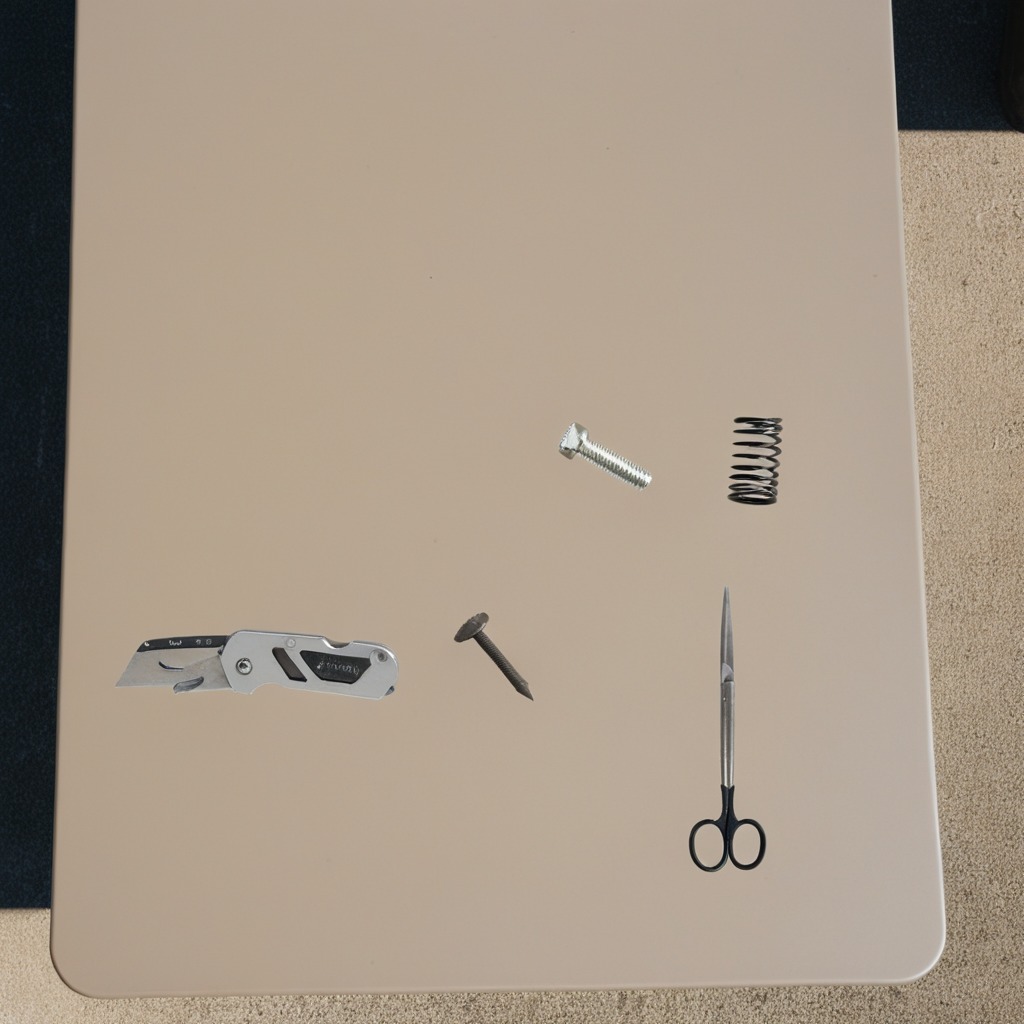
A utility knife, a metal machine screw, an iron nail, a coiled metal spring, and a pair of scissors are lying on the utility table in a temporary outdoor tool station.